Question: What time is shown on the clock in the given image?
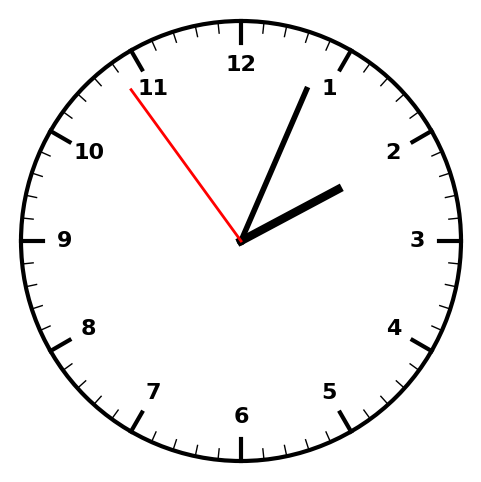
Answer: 02:03:54